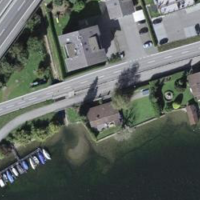
EUNIS habitat code: 14
Species observed at this site:
Tanacetum parthenium